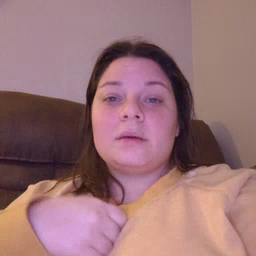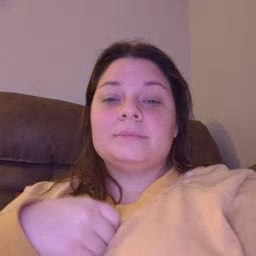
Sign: same